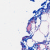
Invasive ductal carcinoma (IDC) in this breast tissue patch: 0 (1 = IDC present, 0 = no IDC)